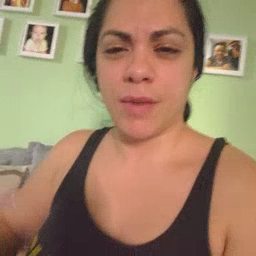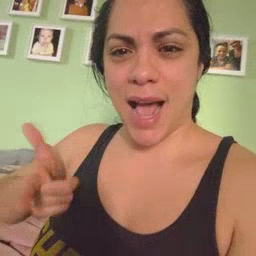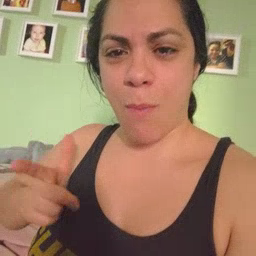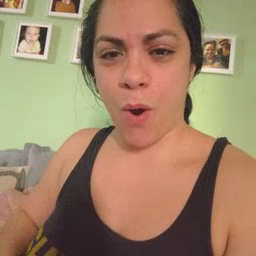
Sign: cowboy